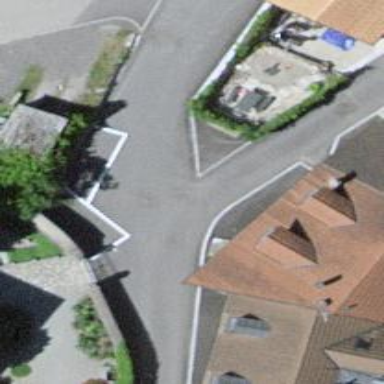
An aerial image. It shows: Alley classified as service road.